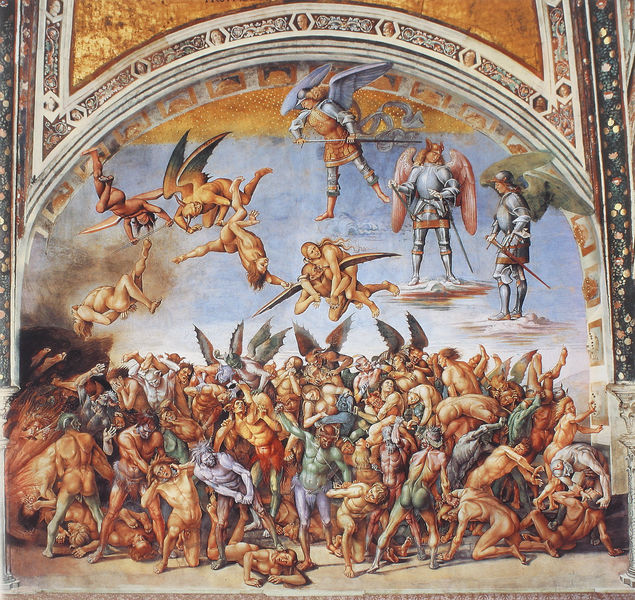
Titel: Cappella Nuova (Cappella della Madonna di S. Brizio)
Künstler: Fra Angelico
Standort: Orvieto, Dom, Cappella Nuova (Cappella della Madonna di S. Brizio) (EU - I - Umbrien)
Schlagwörter: blau, feuer, flügel, himmel, kampf, nackt, wolken, menschen, malerei, menge, richter, bibel, rahmen, tod, kirche, rauch, gold, engel, himmelblau, bogen, nebel, rundbogen, krieg, wandmalerei, verderben, gewölbe, nakt, schwert, schwerter, waffen, gemetzel, getümmel, panik, dämon, ritter, rüstung, götter, hölle, jüngstes gericht, leid, teufel, wesen, fall, krieger, sturz, griechenland, fresko, erzengel, monster, schlecht, gabriel, kreaturen, episch, rüsstung, getümel, fallende menschen